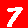
Digit: 7